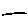
Label: line